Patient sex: F
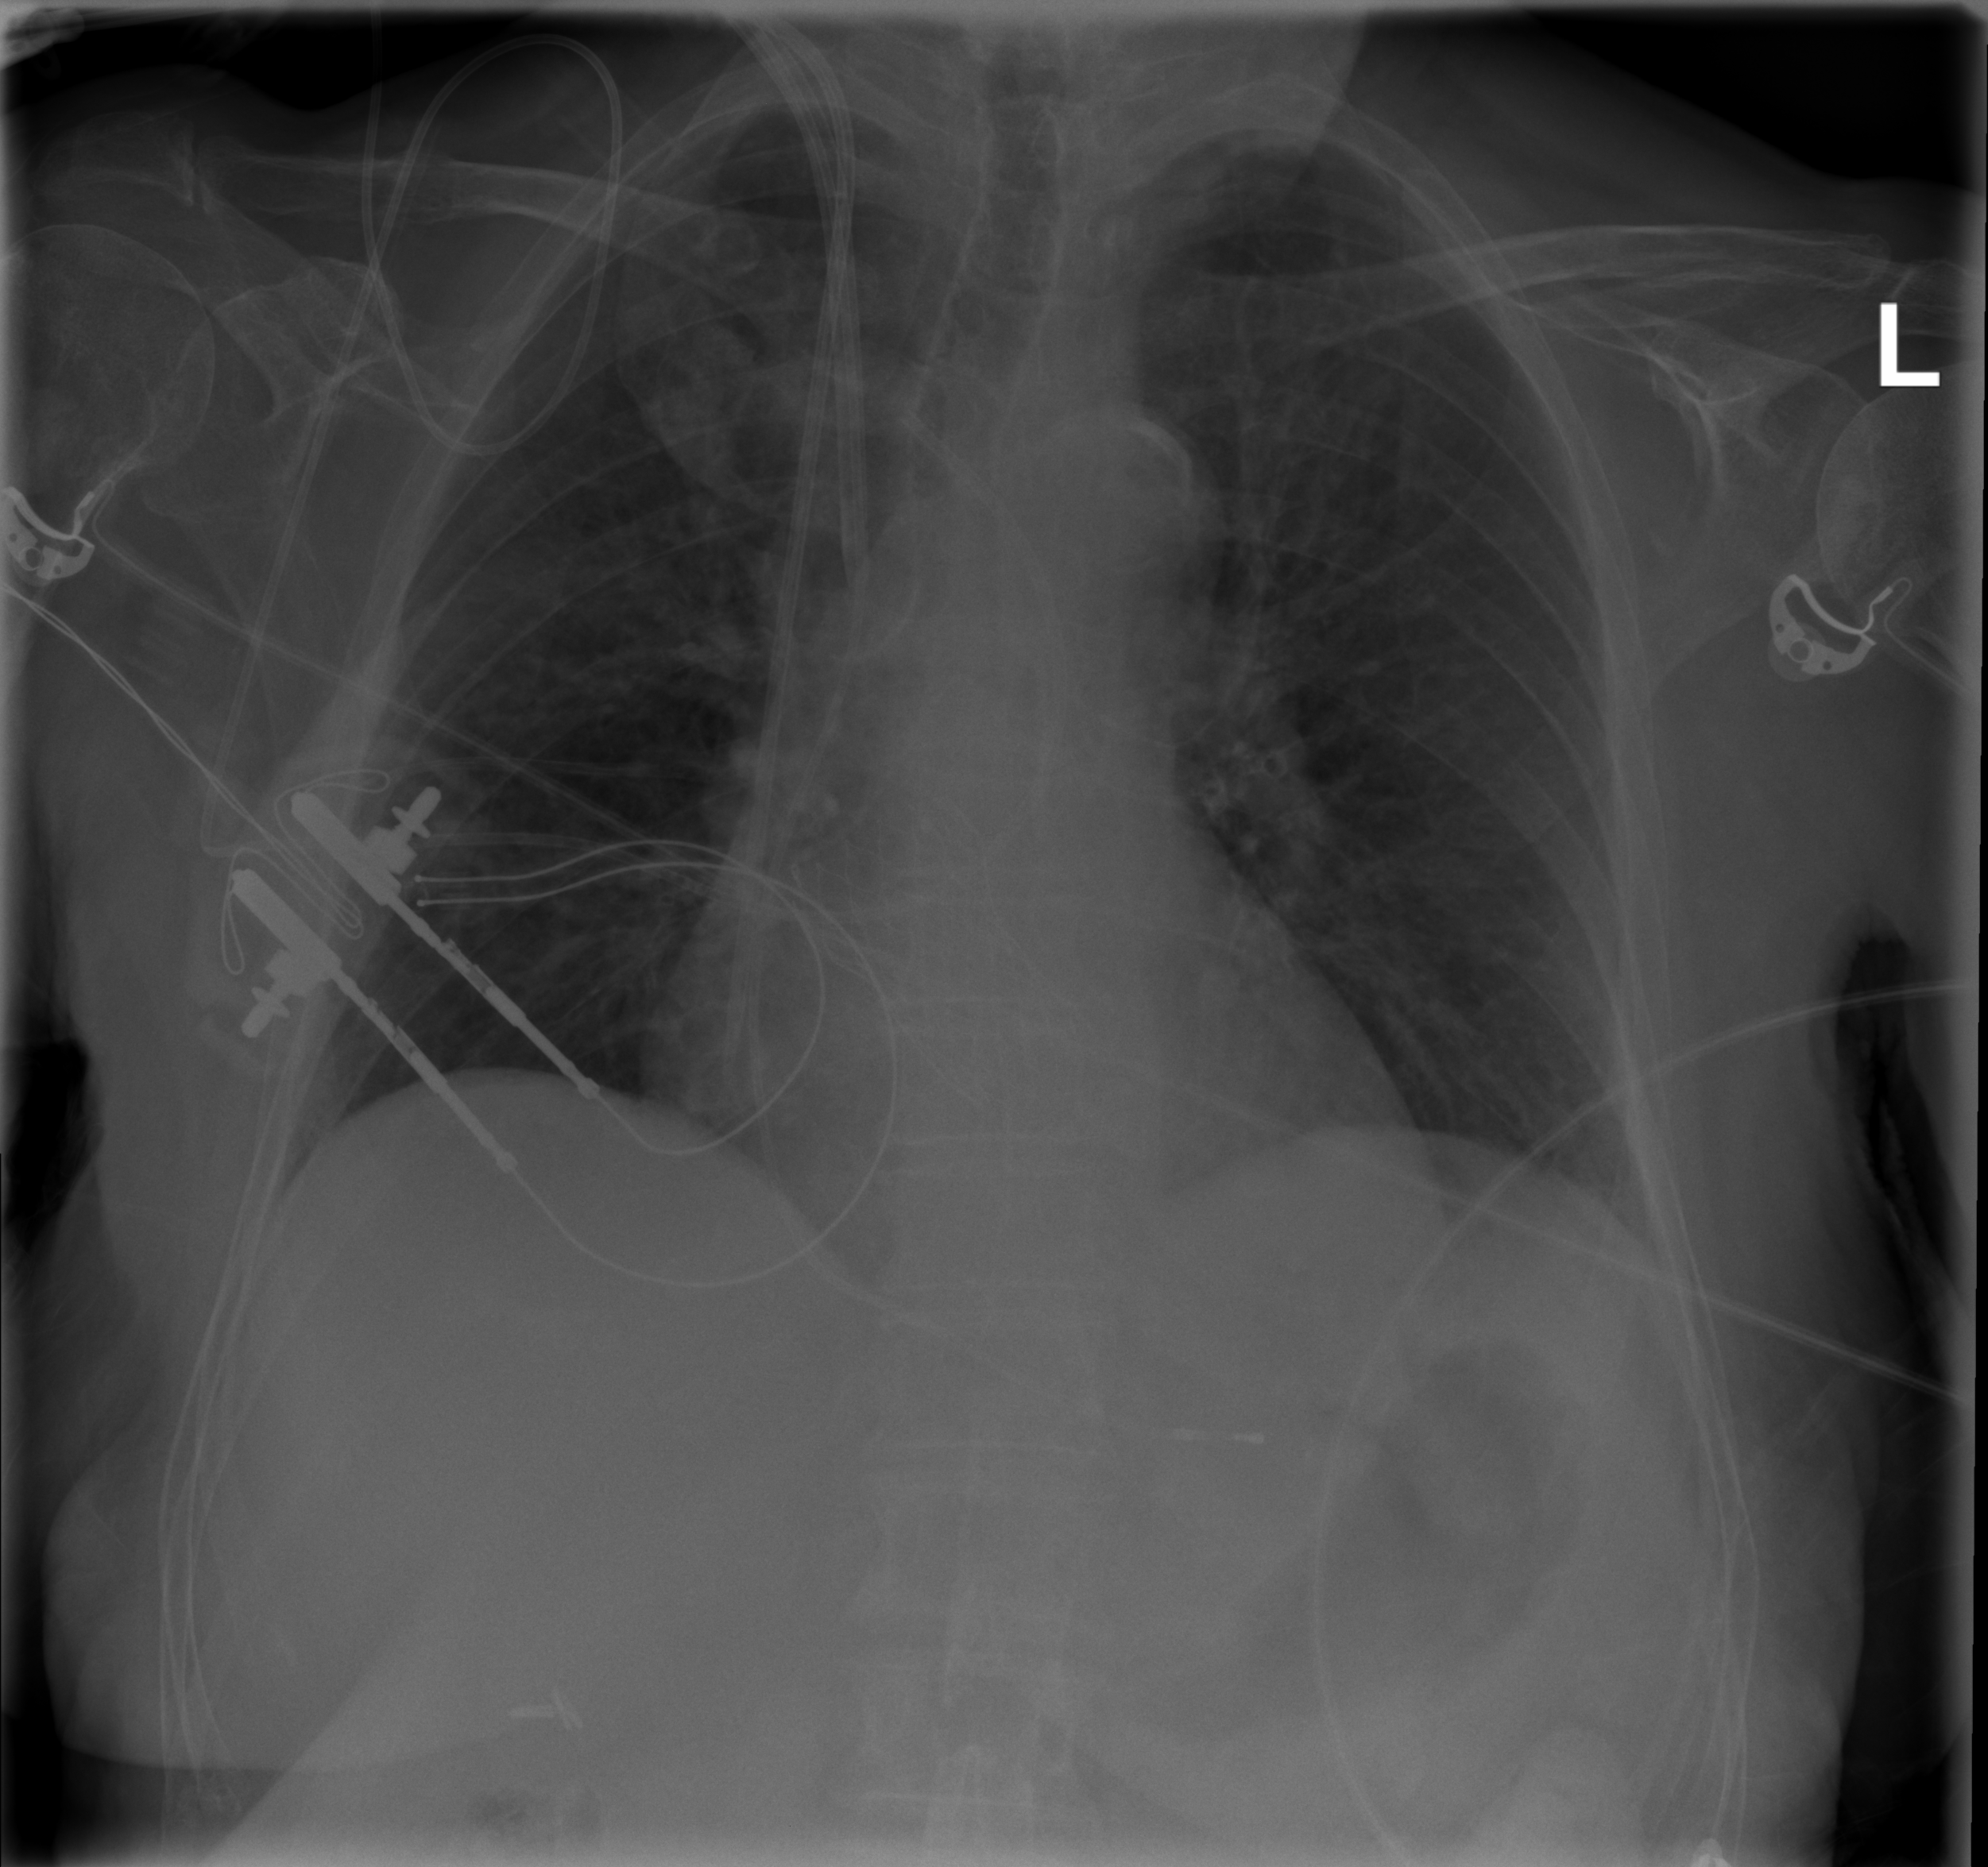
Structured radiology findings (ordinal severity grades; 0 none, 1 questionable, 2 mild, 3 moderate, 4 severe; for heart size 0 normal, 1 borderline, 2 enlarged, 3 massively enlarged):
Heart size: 0
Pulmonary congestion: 0
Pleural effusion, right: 0
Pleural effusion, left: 0
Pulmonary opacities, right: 0
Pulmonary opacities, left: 0
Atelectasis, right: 0
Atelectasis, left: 0